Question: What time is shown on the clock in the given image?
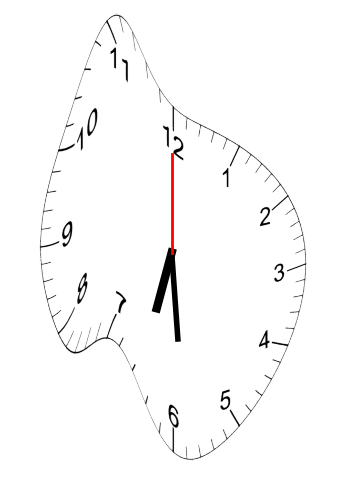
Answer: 06:29:00